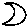
Label: moon